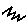
Label: zigzag